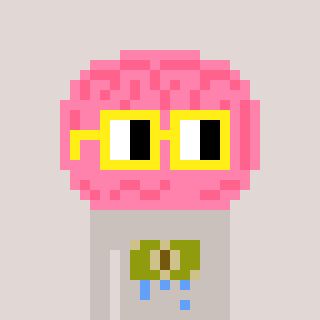
a pixel art character with square yellow glasses, a brain-shaped head and a foggrey-colored body on a warm background